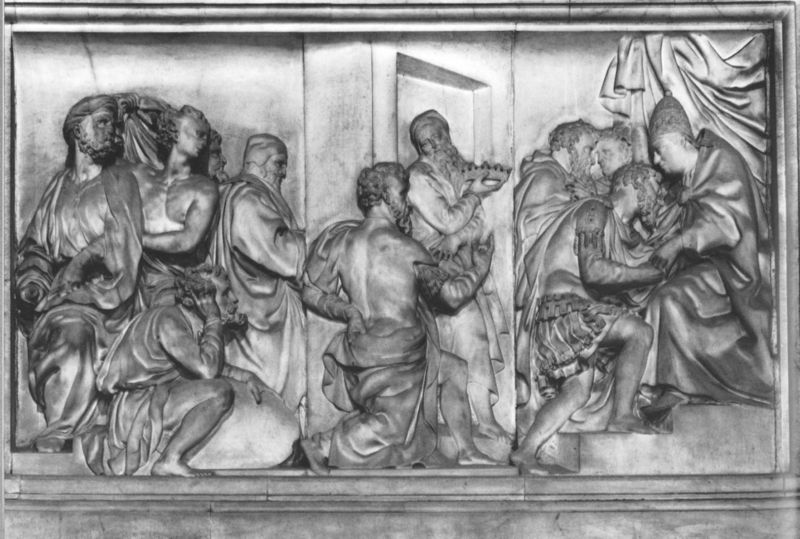
Titel: Grabmal Papst Leos X.
Künstler: Baccio Bandinelli
Standort: Rom, S. Maria sopra Minerva (EU - I - Latium)
Schlagwörter: gruppe, schatten, menschen, licht, marmor, männer, raum, rücken, szene, tür, tuch, bart, falten, stein, vorhang, geistlicher, gewand, krone, locken, kopfbedeckung, relief, bein, treppe, papst, soldaten, thron, stufe, stufen, halbnackt, foto, fugen, antike, schwarzweiß, knien, reichen, zeremonie, römer, kniend, krönung, segen, empfang, fingerzeig, tiara, pfeil, kniefall, riss, skultpur, pabst, abgesandte, kniene, pfel, kkniend